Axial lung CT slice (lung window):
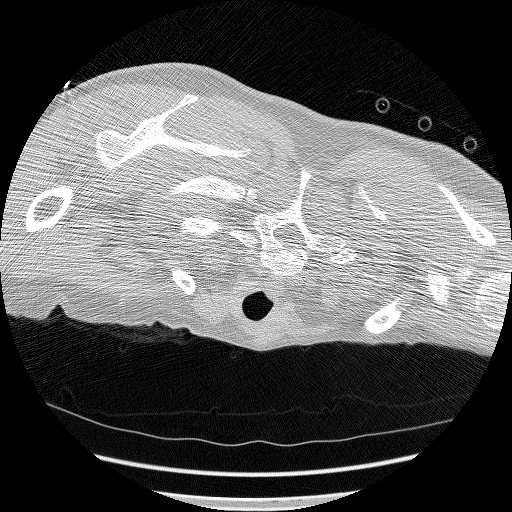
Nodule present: no